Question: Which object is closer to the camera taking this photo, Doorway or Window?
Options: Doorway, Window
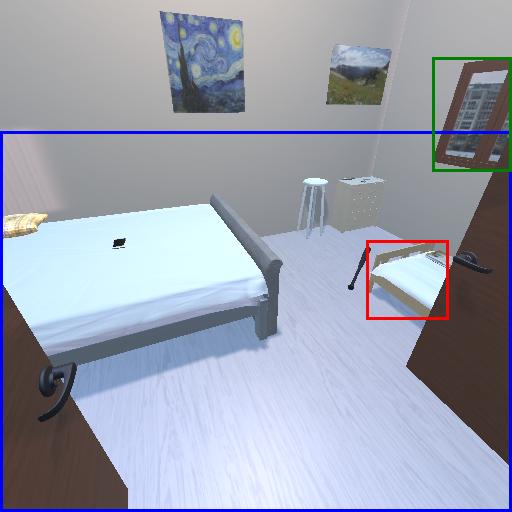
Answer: Doorway